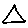
Label: triangle